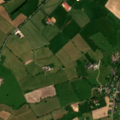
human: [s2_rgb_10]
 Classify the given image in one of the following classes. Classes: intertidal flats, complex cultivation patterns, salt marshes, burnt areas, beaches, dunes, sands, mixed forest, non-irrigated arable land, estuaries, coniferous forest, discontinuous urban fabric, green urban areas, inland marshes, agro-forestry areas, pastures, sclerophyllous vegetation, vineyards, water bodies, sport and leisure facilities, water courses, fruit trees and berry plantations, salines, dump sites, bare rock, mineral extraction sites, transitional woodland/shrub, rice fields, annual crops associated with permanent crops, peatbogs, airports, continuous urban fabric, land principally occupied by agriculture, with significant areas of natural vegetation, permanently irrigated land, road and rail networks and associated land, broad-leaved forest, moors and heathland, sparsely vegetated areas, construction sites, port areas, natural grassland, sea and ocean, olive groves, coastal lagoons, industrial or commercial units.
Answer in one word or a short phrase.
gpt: discontinuous urban fabric, pastures, complex cultivation patterns